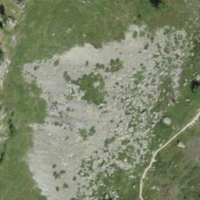
EUNIS habitat code: 26
Species observed at this site:
Vaccinium myrtillus